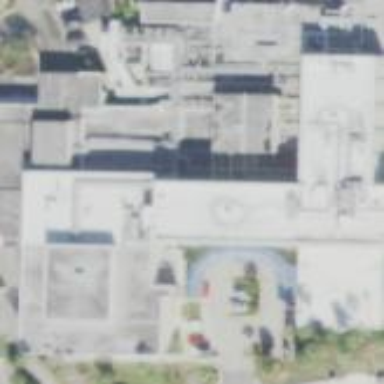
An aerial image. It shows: Hospital building.